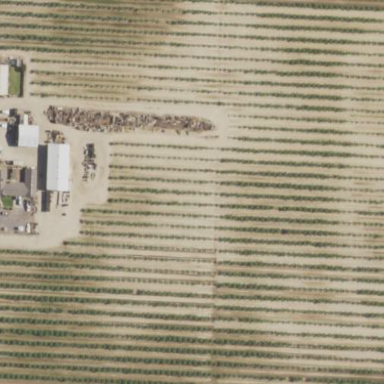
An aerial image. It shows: Vineyard.